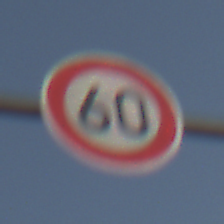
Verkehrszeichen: Geschwindigkeit60
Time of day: SunriseSunset
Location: Outdoor (Nature)
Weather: Clear
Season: NotSpecified
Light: Natural